Question: How can you get table row vertical struts (shorter than the row height), or partial table cell borders, or table row bottom/top margins, like this? :

This is what I got from the graphic designer; as you can see the table row background (dark or transparent) is somewhat out of sync with the rows themselves so don't cling to that too much (background is irrelevant here).
The key, however, is that the .
One idea that comes to my mind is to insert dummy rows to the HTML table, but it sucks doesn't it?
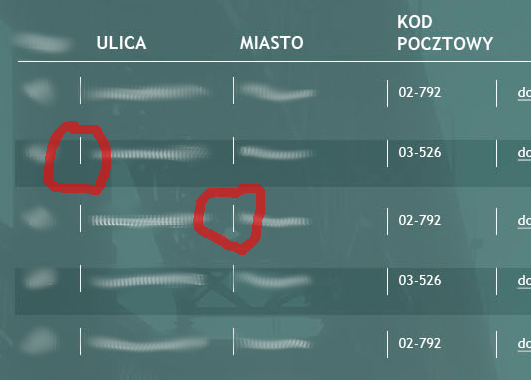
Answer: Use:
'''
border-spacing: 10px; /* or whatever your require */
border-collapse: separate;
'''
On your table element
## Demo Fiddle
Sample HTML
'''
<table>
<tr>
<td>cell</td>
<td>cell</td>
<td>cell</td>
<td>cell</td>
<td>cell</td>
<td>cell</td>
</tr>
<tr>
<td>cell</td>
<td>cell</td>
<td>cell</td>
<td>cell</td>
<td>cell</td>
<td>cell</td>
</tr>
<tr>
<td>cell</td>
<td>cell</td>
<td>cell</td>
<td>cell</td>
<td>cell</td>
<td>cell</td>
</tr>
</table>
'''
Sample CSS
'''
table {
background:teal;
border-spacing: 10px;
border-collapse: separate;
}
td {
border-left:1px solid white;
padding:0 20px;
}
td:first-child{
border-left:none;
}
'''
---
## Alternatively..
You can use the ':before' pseudo element:
'''
table {
background:teal;
border-collapse:collapse;
}
td {
padding:10px 20px;
position:relative;
}
tr:nth-child(odd) {
background:grey;
}
td:before {
content:'';
border-left:1px solid white;
height:50%;
position:absolute;
left:0;
top:25%;
}
td:first-child:before {
border:none;
}
'''